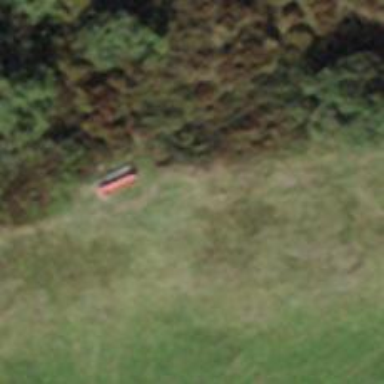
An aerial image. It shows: Red bench.